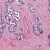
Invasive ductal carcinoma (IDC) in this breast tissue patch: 1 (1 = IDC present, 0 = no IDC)